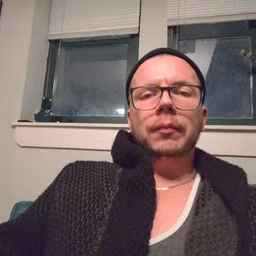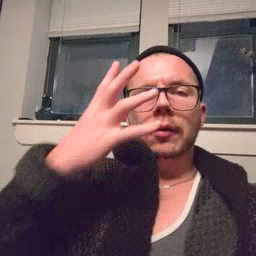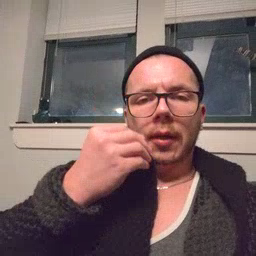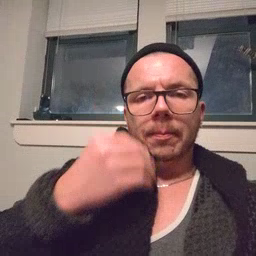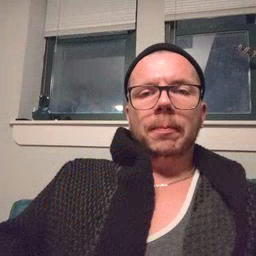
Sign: sleep